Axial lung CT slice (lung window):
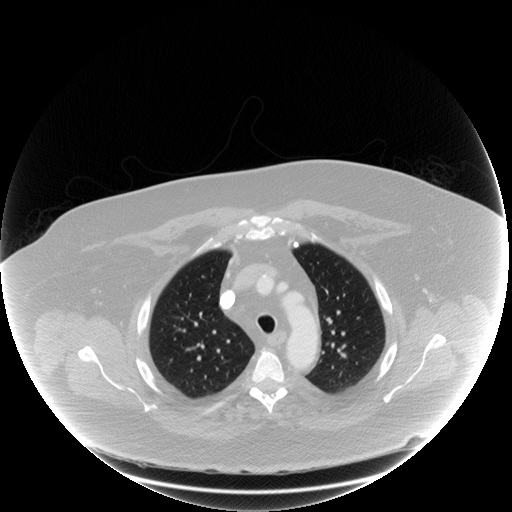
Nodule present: no